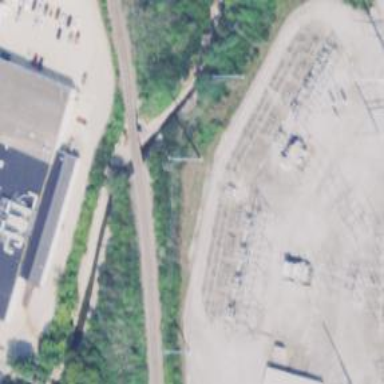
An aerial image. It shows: Switch for power supply.